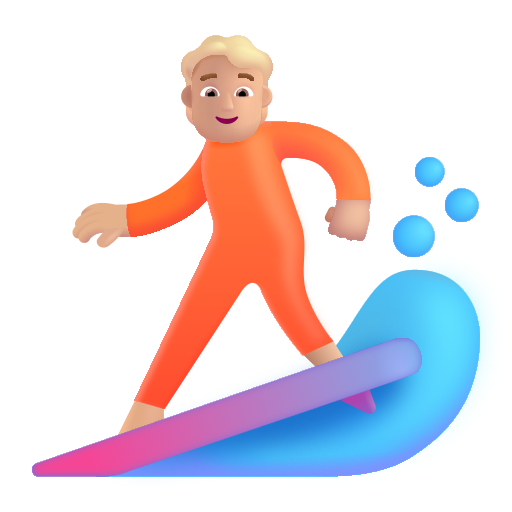
person surfing color  light